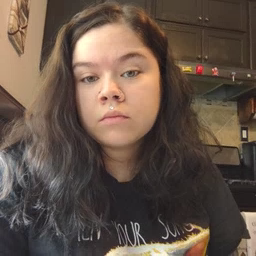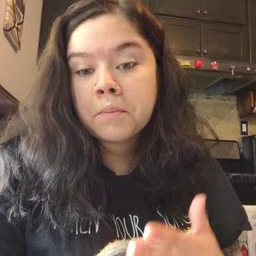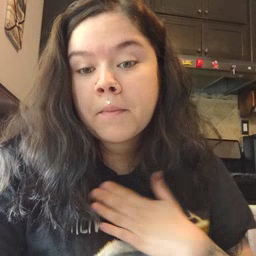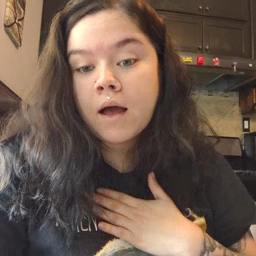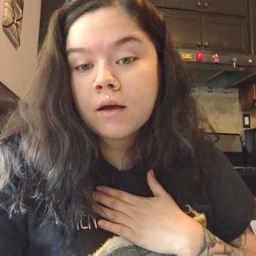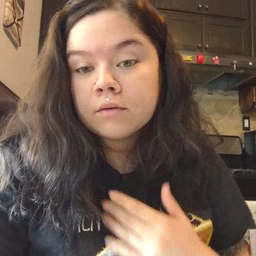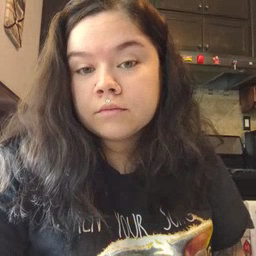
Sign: minemy